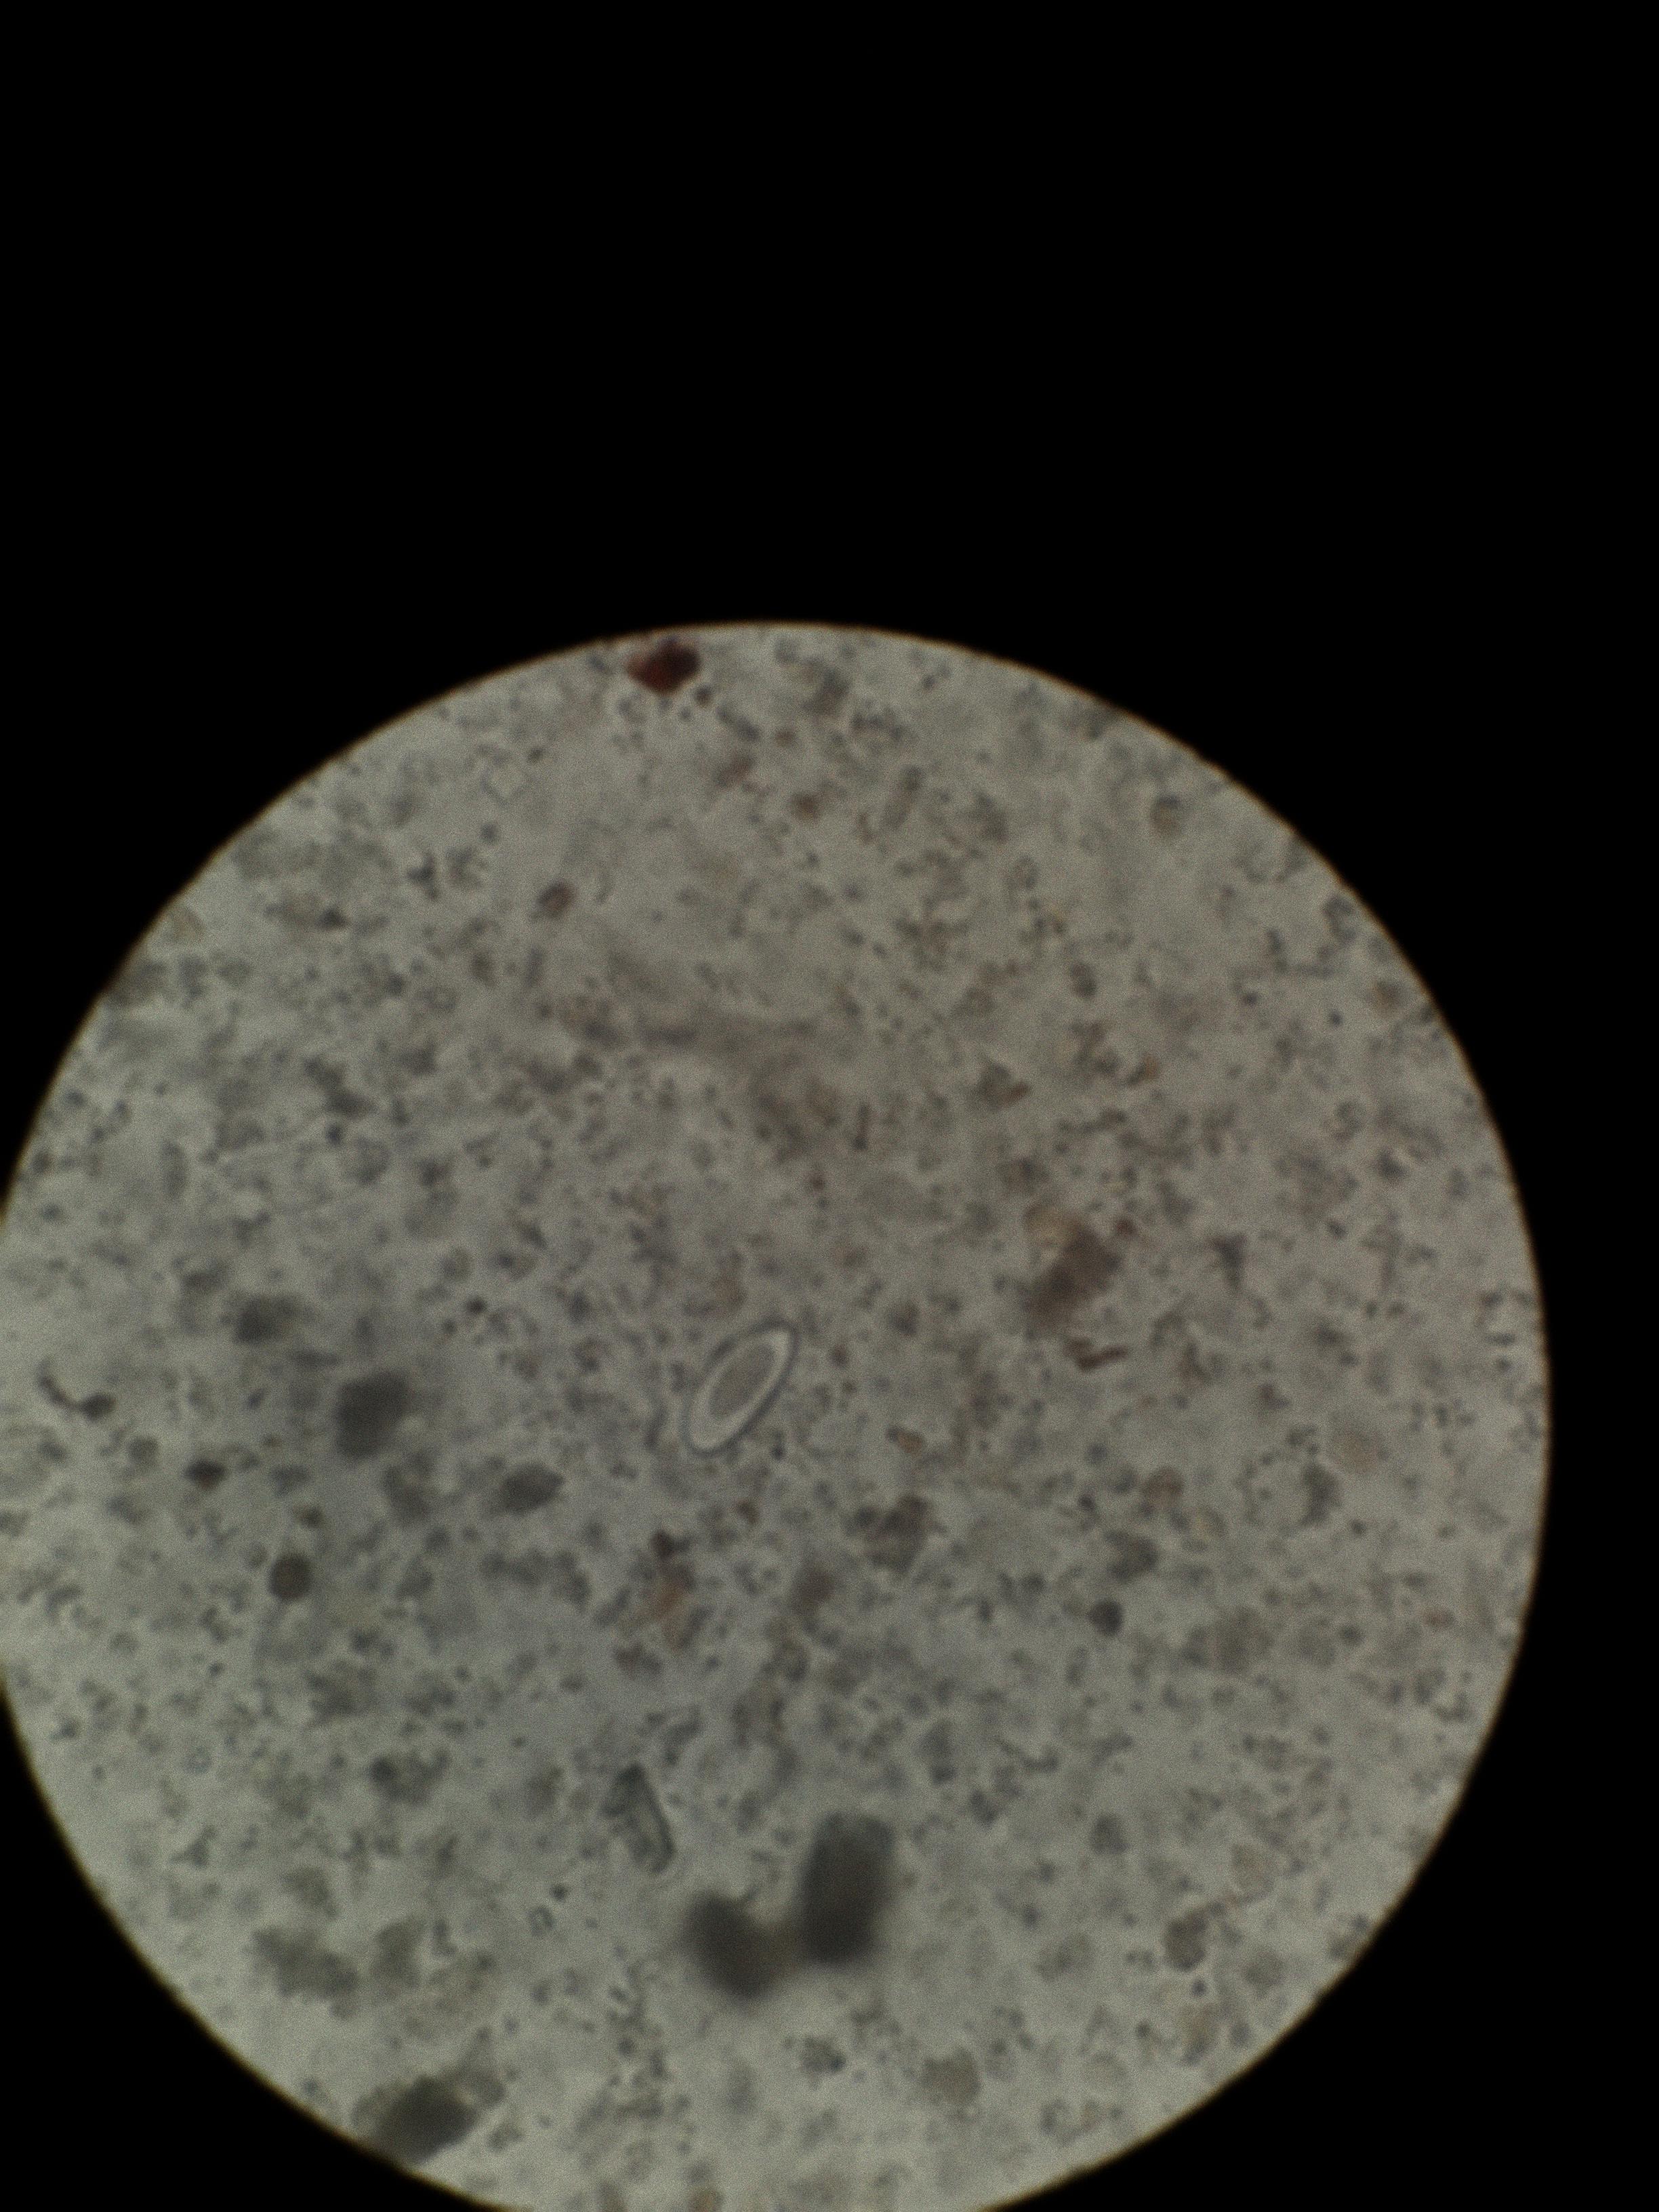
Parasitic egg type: Enterobius vermicularis